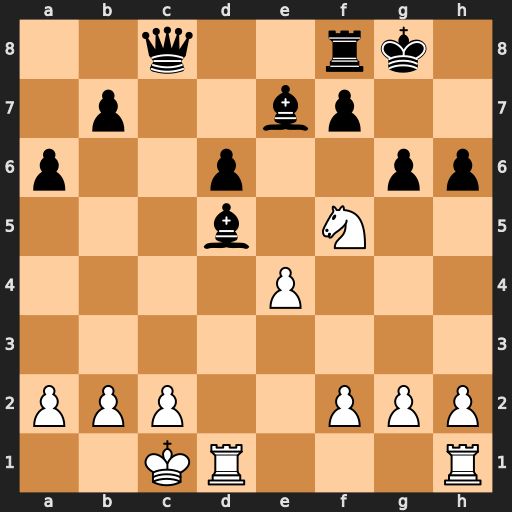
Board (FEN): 2q2rk1/1p2bp2/p2p2pp/3b1N2/4P3/8/PPP2PPP/2KR3R
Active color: w
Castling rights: -
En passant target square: -
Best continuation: Nxe7+ Kg7 Nxc8